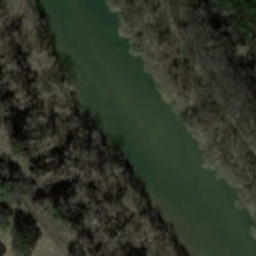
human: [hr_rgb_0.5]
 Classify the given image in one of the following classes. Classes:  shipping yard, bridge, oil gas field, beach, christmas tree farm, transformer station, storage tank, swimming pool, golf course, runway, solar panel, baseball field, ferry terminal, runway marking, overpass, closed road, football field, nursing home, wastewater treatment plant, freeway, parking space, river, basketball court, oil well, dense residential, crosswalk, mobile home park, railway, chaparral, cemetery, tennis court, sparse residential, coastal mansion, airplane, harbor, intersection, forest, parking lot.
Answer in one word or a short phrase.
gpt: river